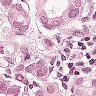
Metastatic tissue present: yes